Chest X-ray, PA view. Patient: 56 years old, sex F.
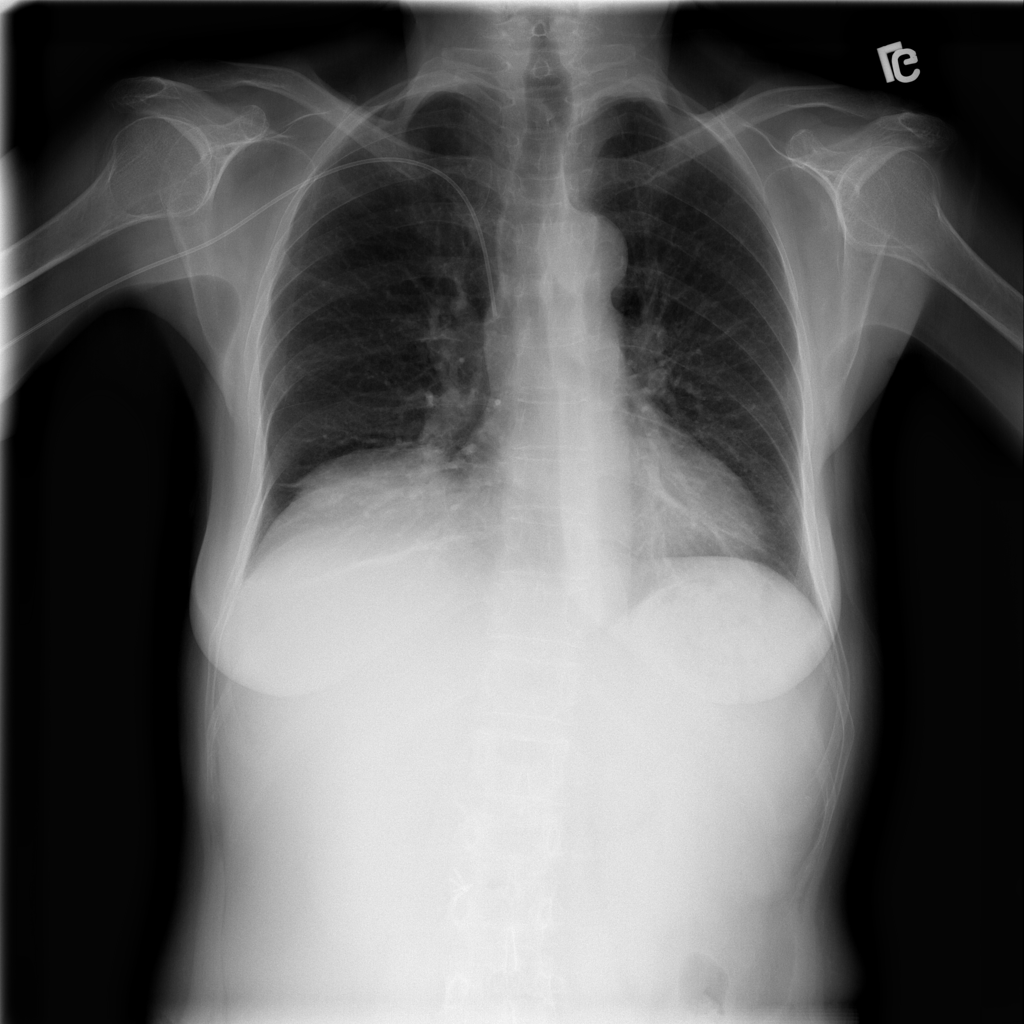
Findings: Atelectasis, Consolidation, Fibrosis